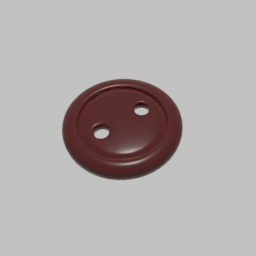
Label: people